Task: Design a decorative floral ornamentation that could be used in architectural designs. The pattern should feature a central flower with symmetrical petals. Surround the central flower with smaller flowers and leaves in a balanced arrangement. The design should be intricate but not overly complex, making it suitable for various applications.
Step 1408:
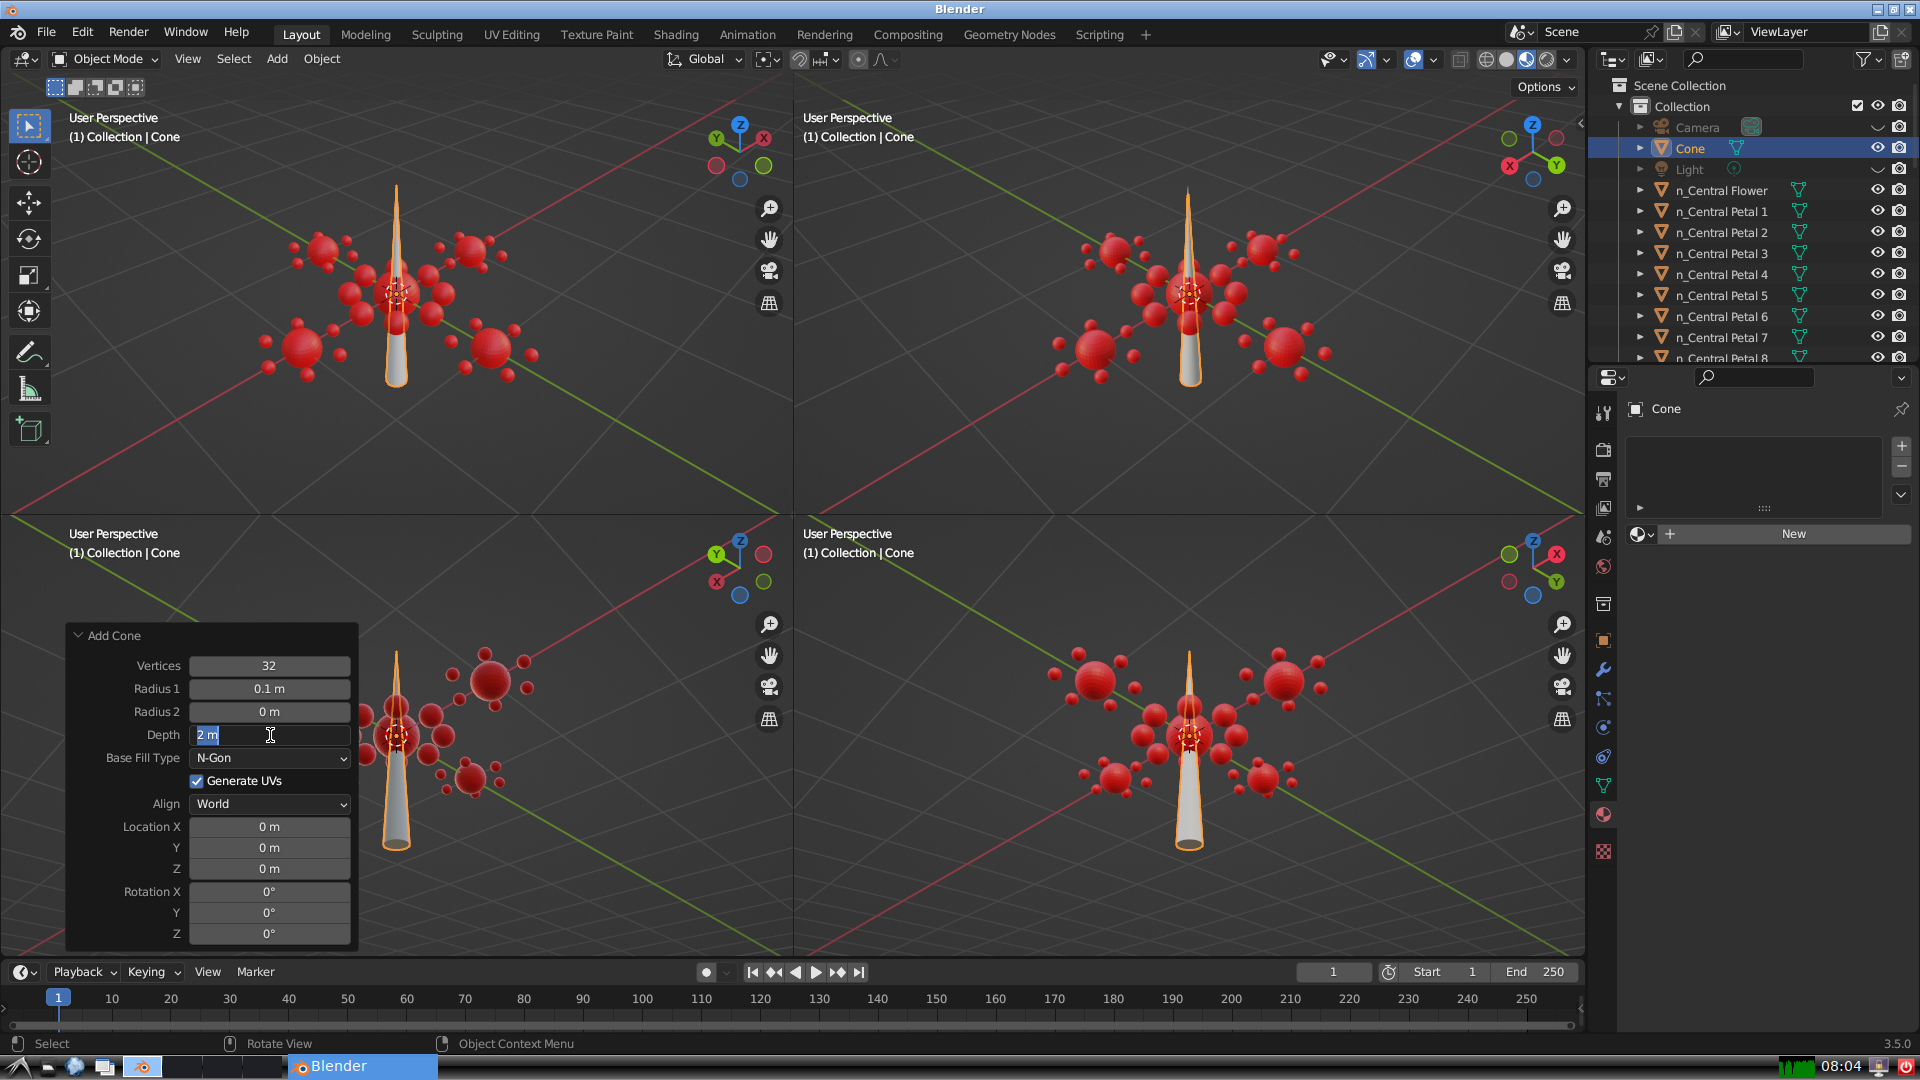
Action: input_text: 0.3